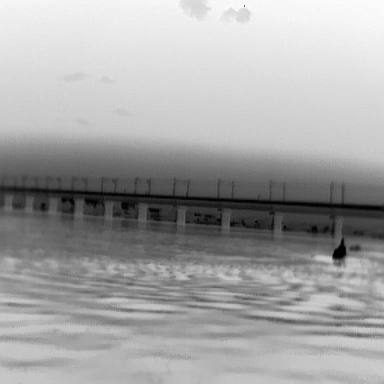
There is a warship in the infrared image.